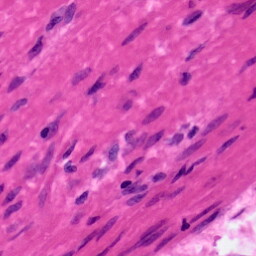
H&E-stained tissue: Pancreatic